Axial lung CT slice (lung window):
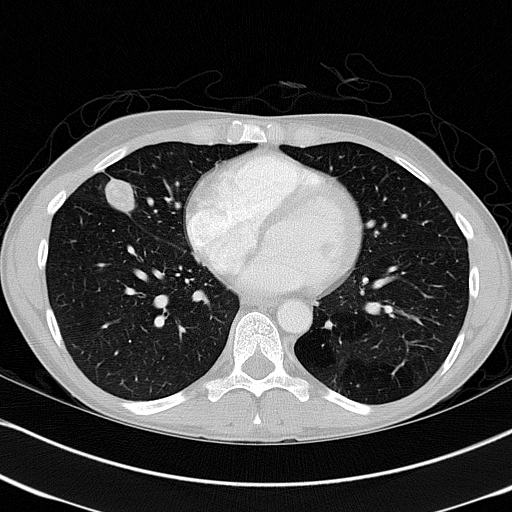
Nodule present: yes
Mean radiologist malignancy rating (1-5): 3